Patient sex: F
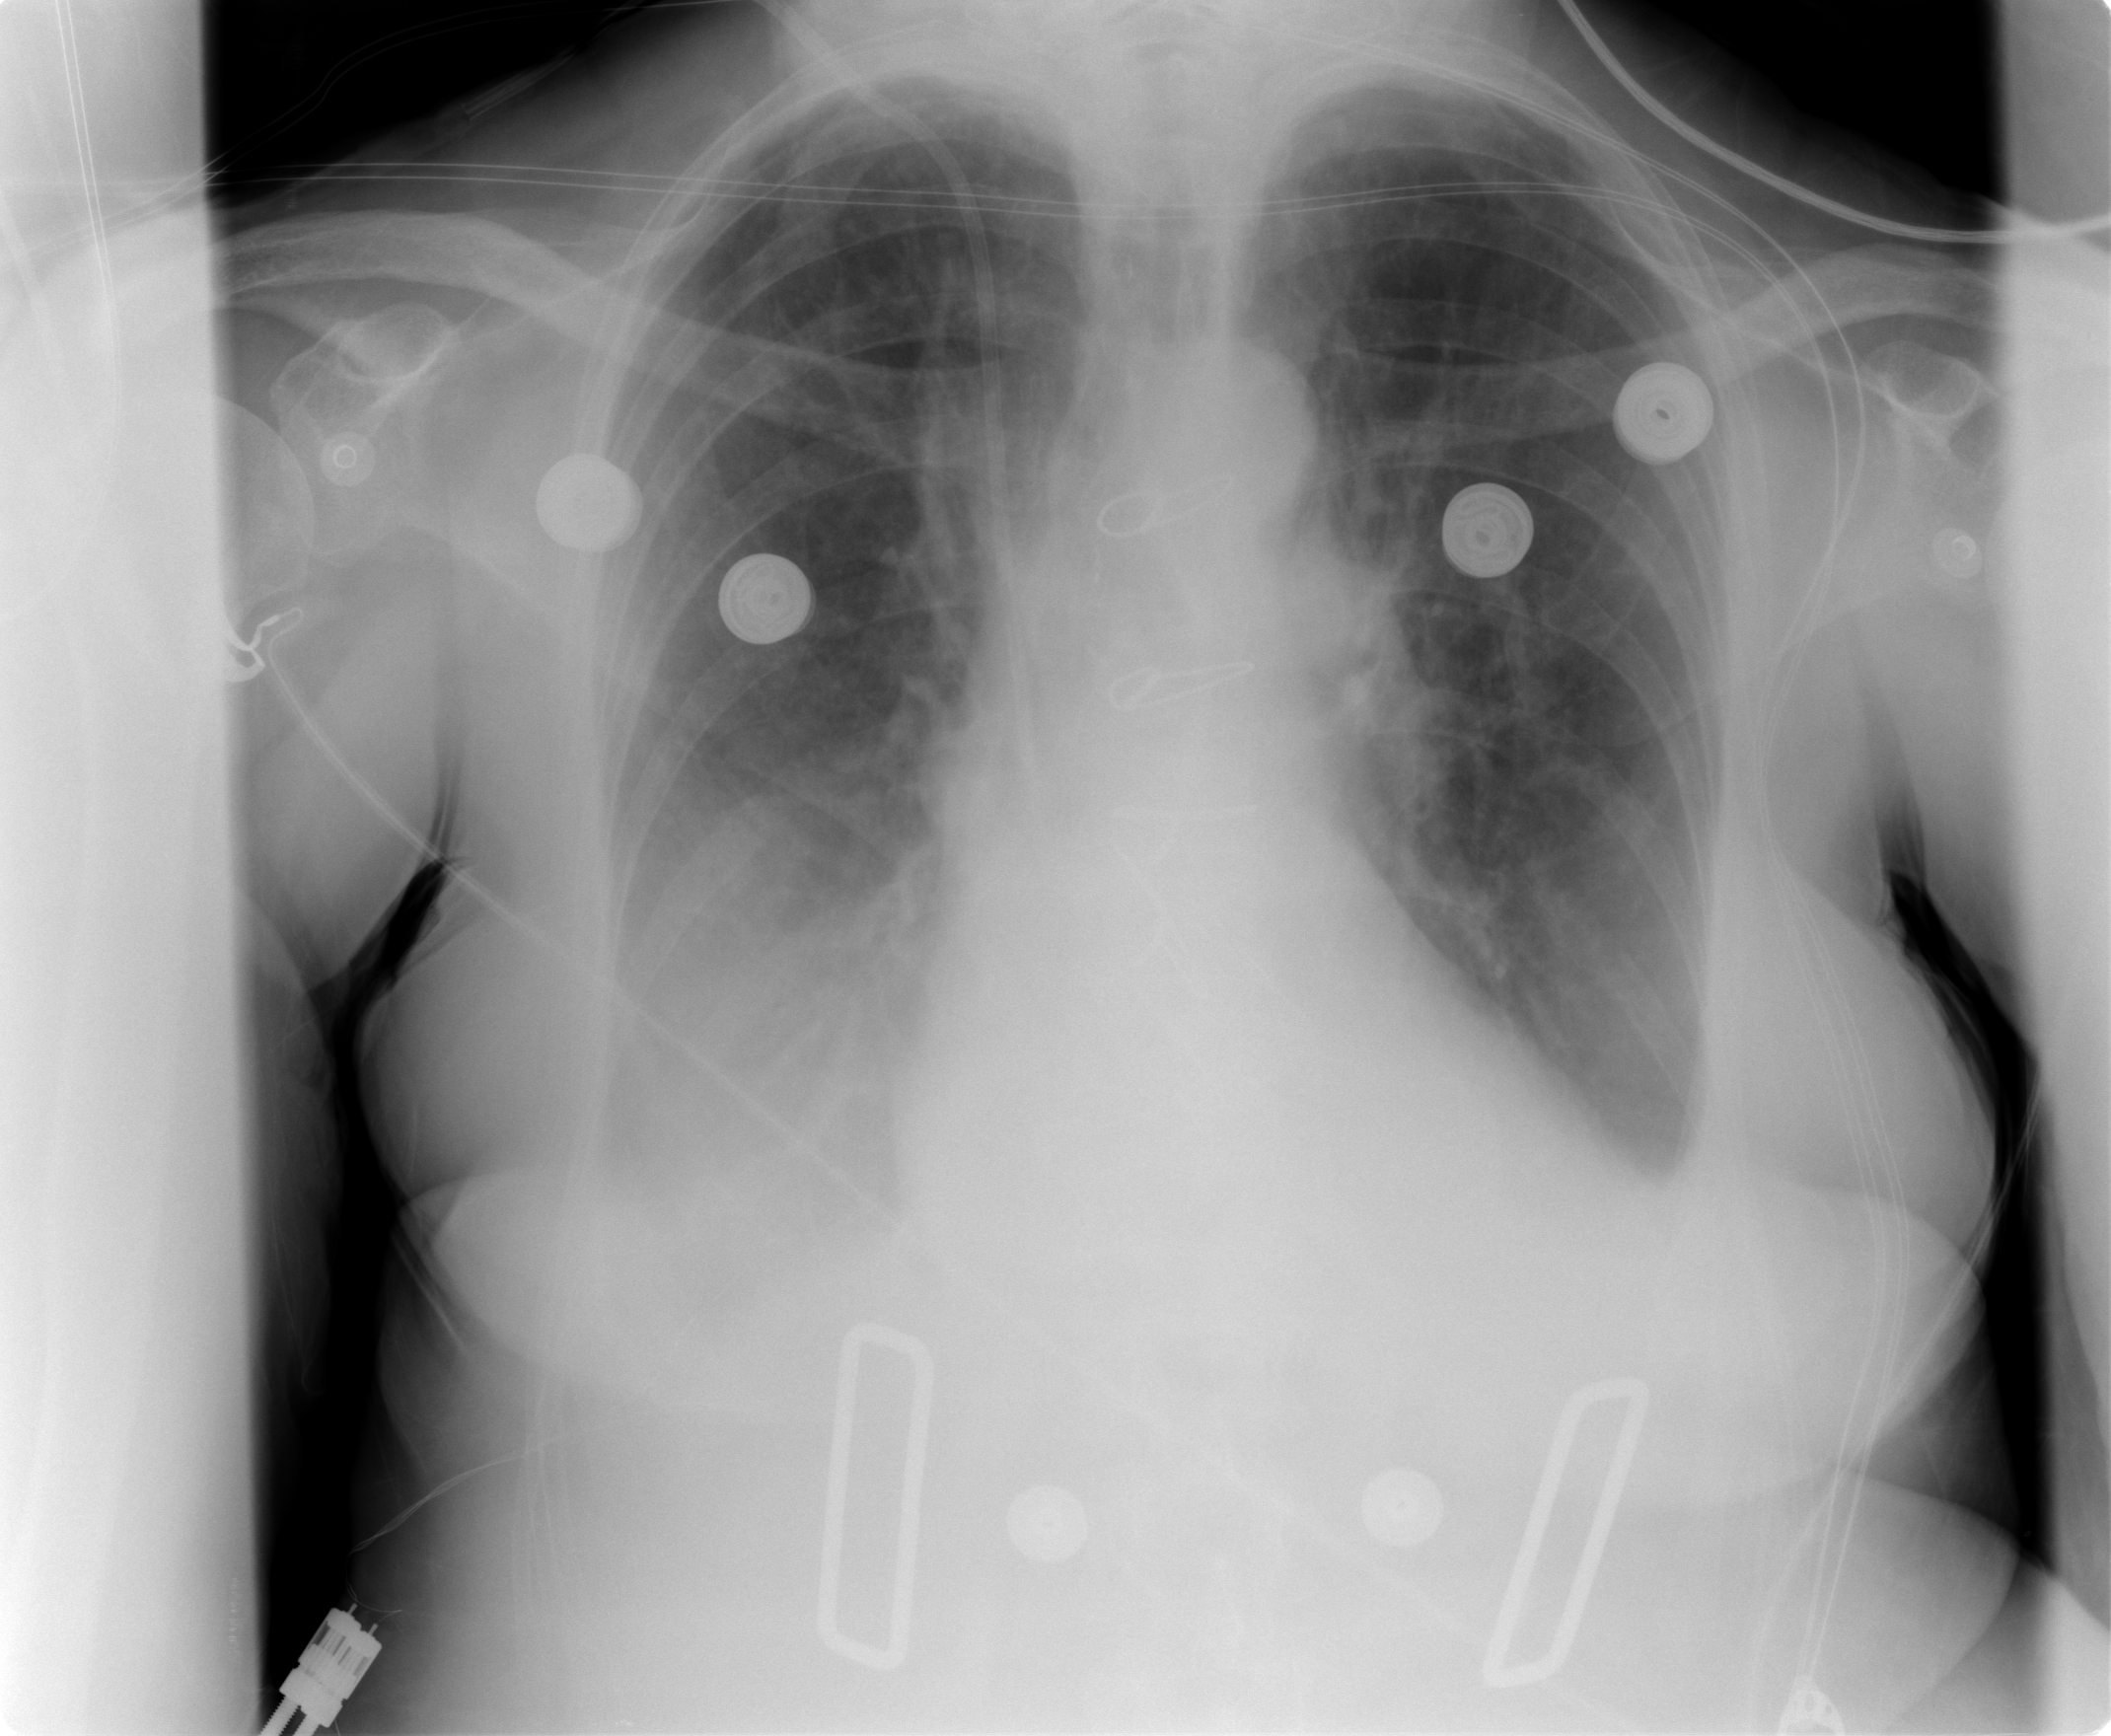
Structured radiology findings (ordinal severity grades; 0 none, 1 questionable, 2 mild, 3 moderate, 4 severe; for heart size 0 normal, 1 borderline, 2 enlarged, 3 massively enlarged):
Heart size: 1
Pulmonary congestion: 1
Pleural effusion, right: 3
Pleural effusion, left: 2
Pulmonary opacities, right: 2
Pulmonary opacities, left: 0
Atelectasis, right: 2
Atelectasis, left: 0